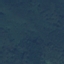
Land use / land cover: Forest